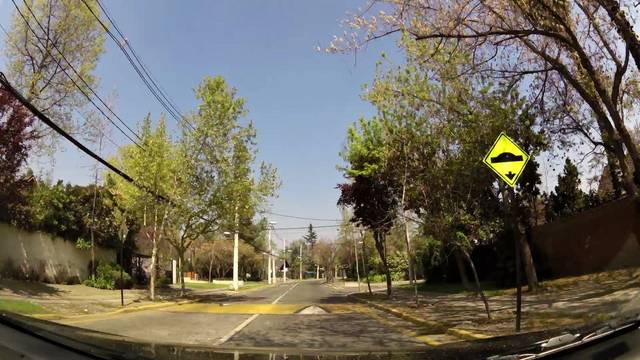
Region: Chile
Coordinates: -33.387, -70.584